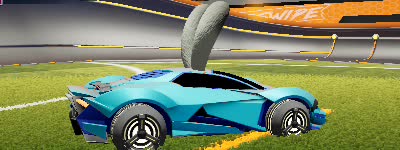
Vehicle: werewolf